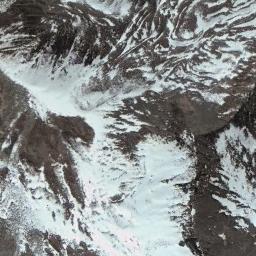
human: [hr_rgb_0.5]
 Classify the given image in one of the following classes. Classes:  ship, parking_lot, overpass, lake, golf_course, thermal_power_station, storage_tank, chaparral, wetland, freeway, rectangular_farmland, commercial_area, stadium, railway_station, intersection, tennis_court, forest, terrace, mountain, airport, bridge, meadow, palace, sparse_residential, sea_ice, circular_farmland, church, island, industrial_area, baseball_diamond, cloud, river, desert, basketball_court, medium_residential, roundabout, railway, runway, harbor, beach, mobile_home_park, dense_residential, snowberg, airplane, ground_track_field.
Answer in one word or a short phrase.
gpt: snowberg